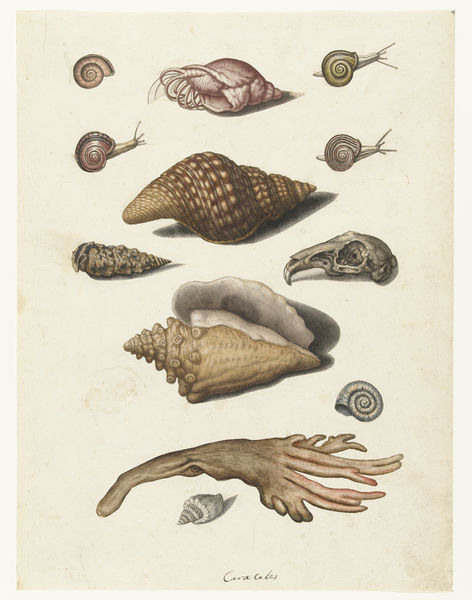
Titel: Schelpdieren, zeewier, slakken en konijnenschedel
Standort: Amsterdam
Institution: Rijksmuseum
Schlagwörter: meer, braun, zeichnung, tiere, schädel, signatur, häuser, natur, rosa, maus, schrift, schnabel, studie, fühler, buch, buchseite, zähne, koralle, muschel, schnecke, schnecken, kriechen, schneckenhaus, gehäuse, alge, lexikon, vogelkopf, tierschädel, nagetier, schnekenhäuser, korall, mucheln